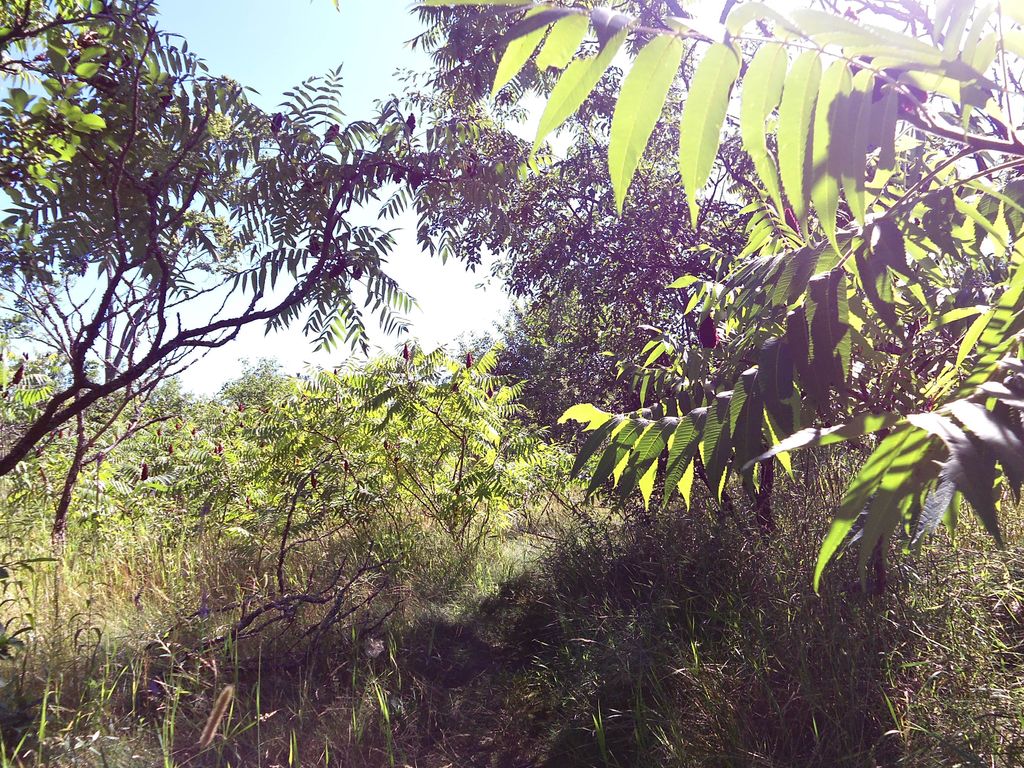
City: ottawa-gatineau